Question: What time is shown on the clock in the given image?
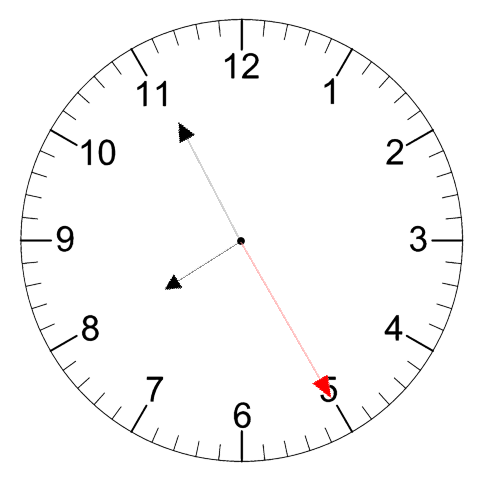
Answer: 07:55:25